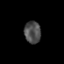
Tissue: prostate
Cell type: Fibroblasts
Senescence score: 0.7605
Nuclear area (px): 357
Mean DAPI intensity: 77.073